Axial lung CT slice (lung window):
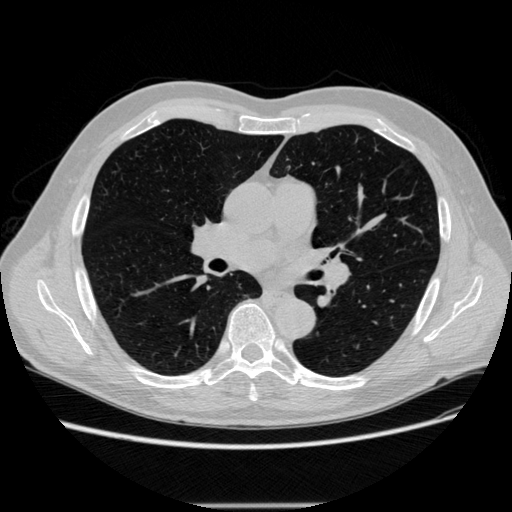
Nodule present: no